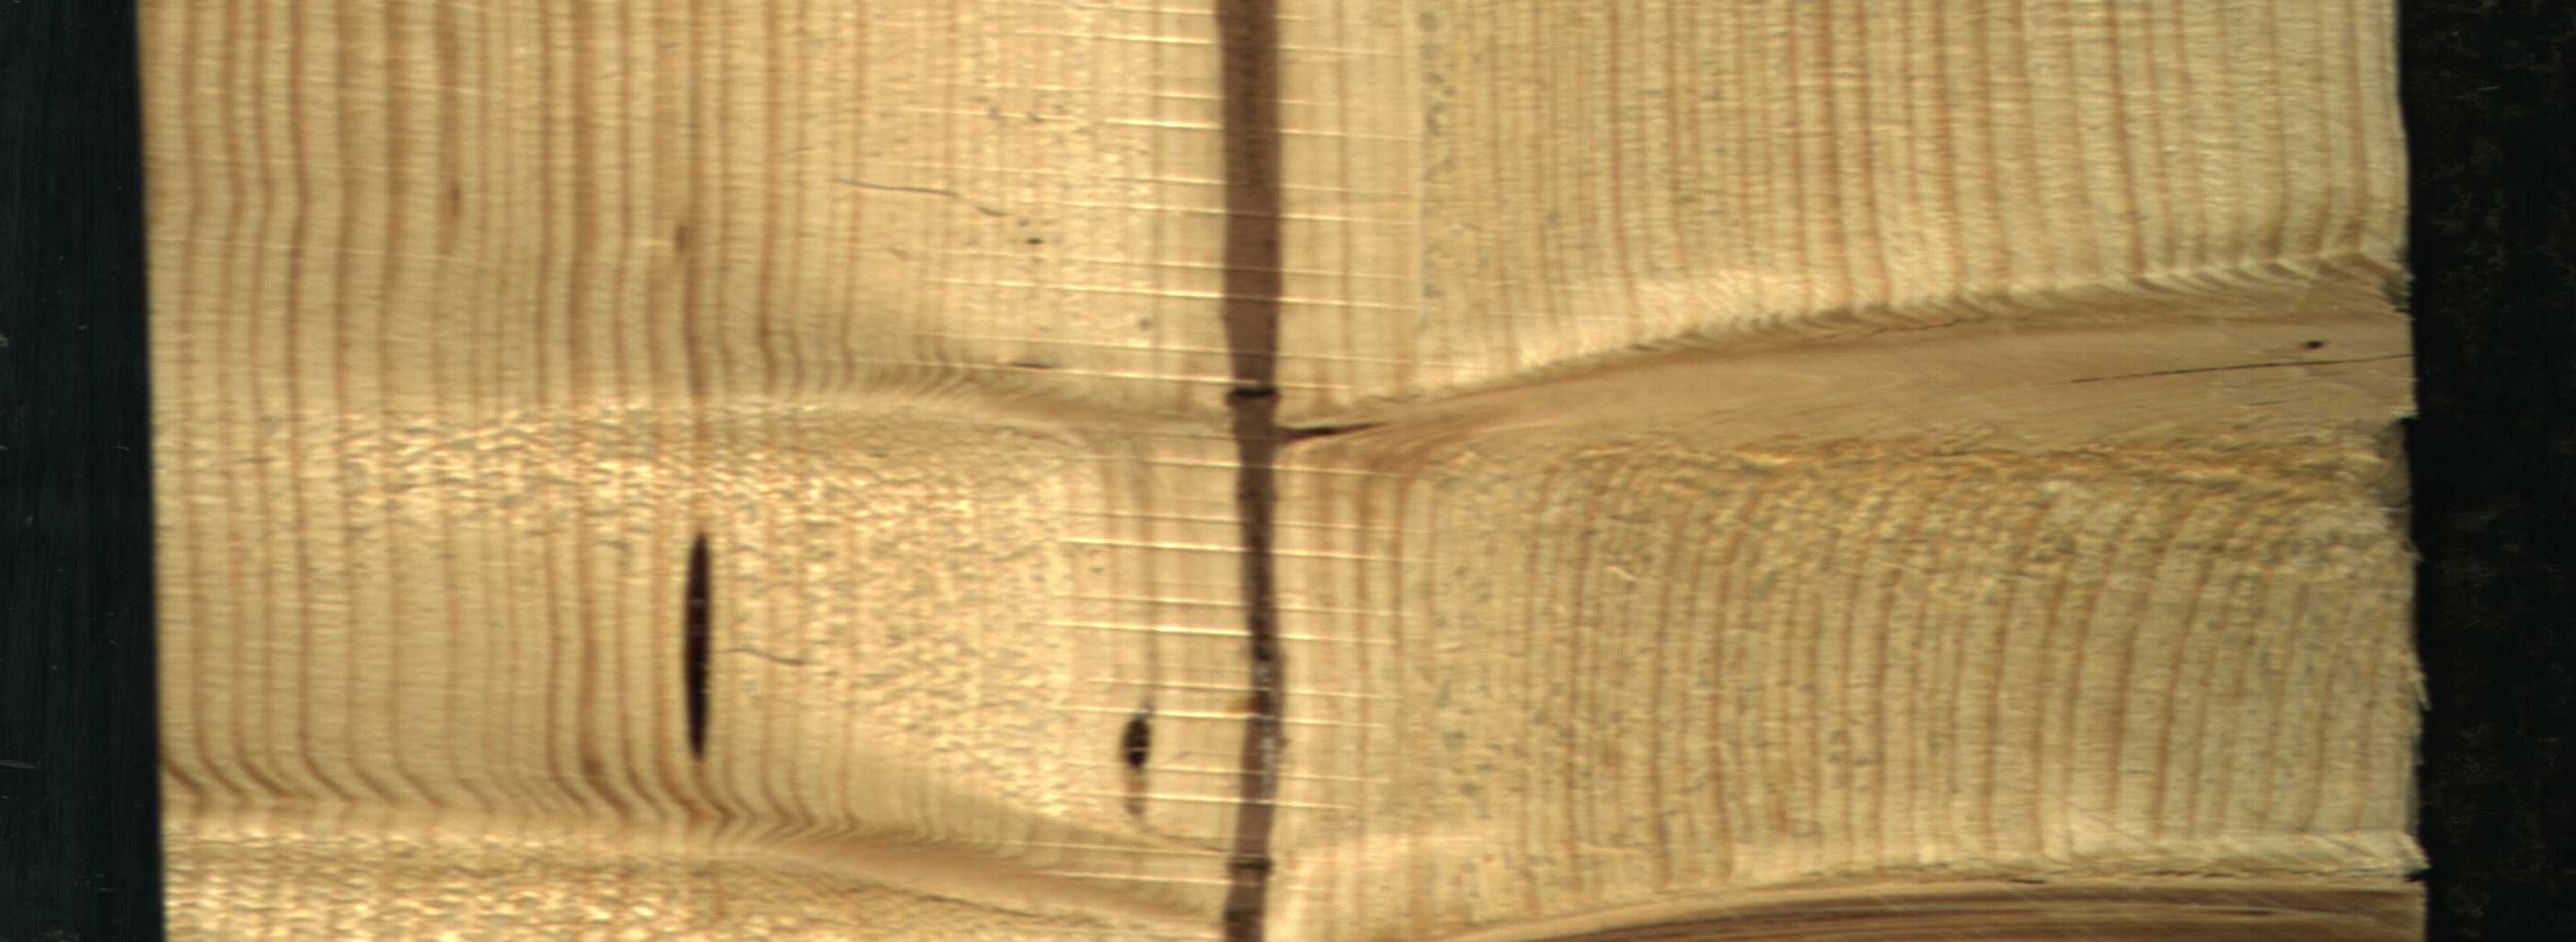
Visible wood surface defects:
Marrow
resin
resin
knot_with_crack
Dead_Knot
Live_Knot
Live_Knot